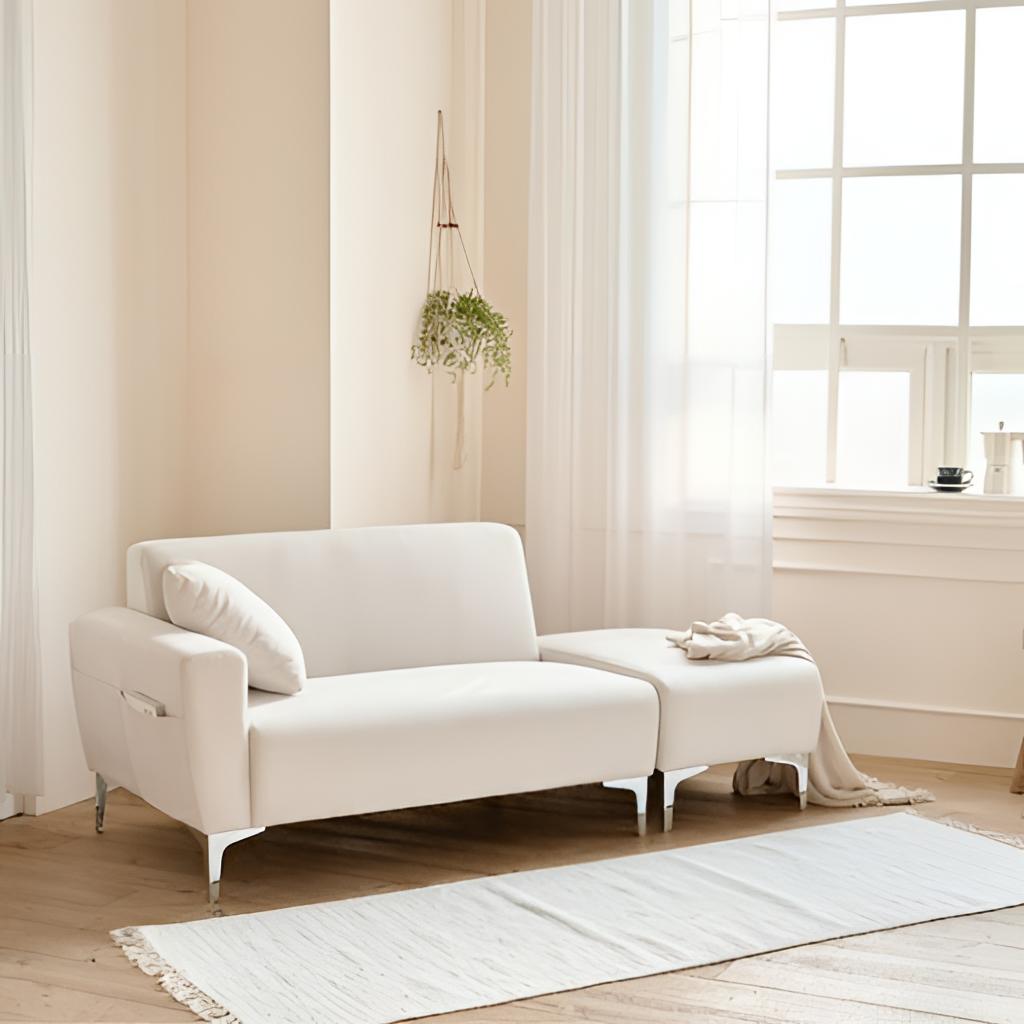
living room, white leather sofa, paint wallpaper, with solid pattern, minimalist, wood flooring, with plank pattern